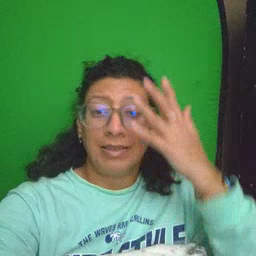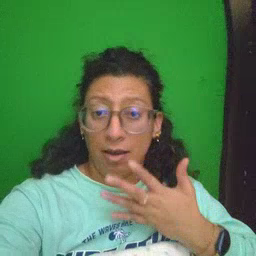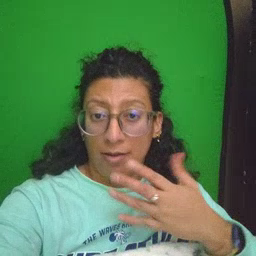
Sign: sad